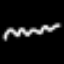
Label: squiggle